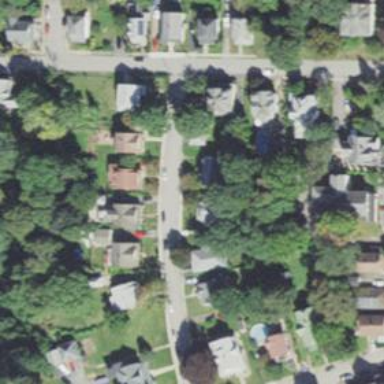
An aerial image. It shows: Residential driveway serving as service road.